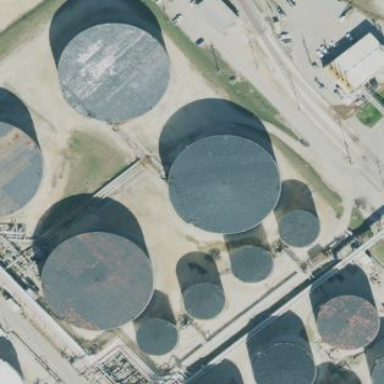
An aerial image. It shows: Storage tank building.